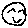
Label: smiley face